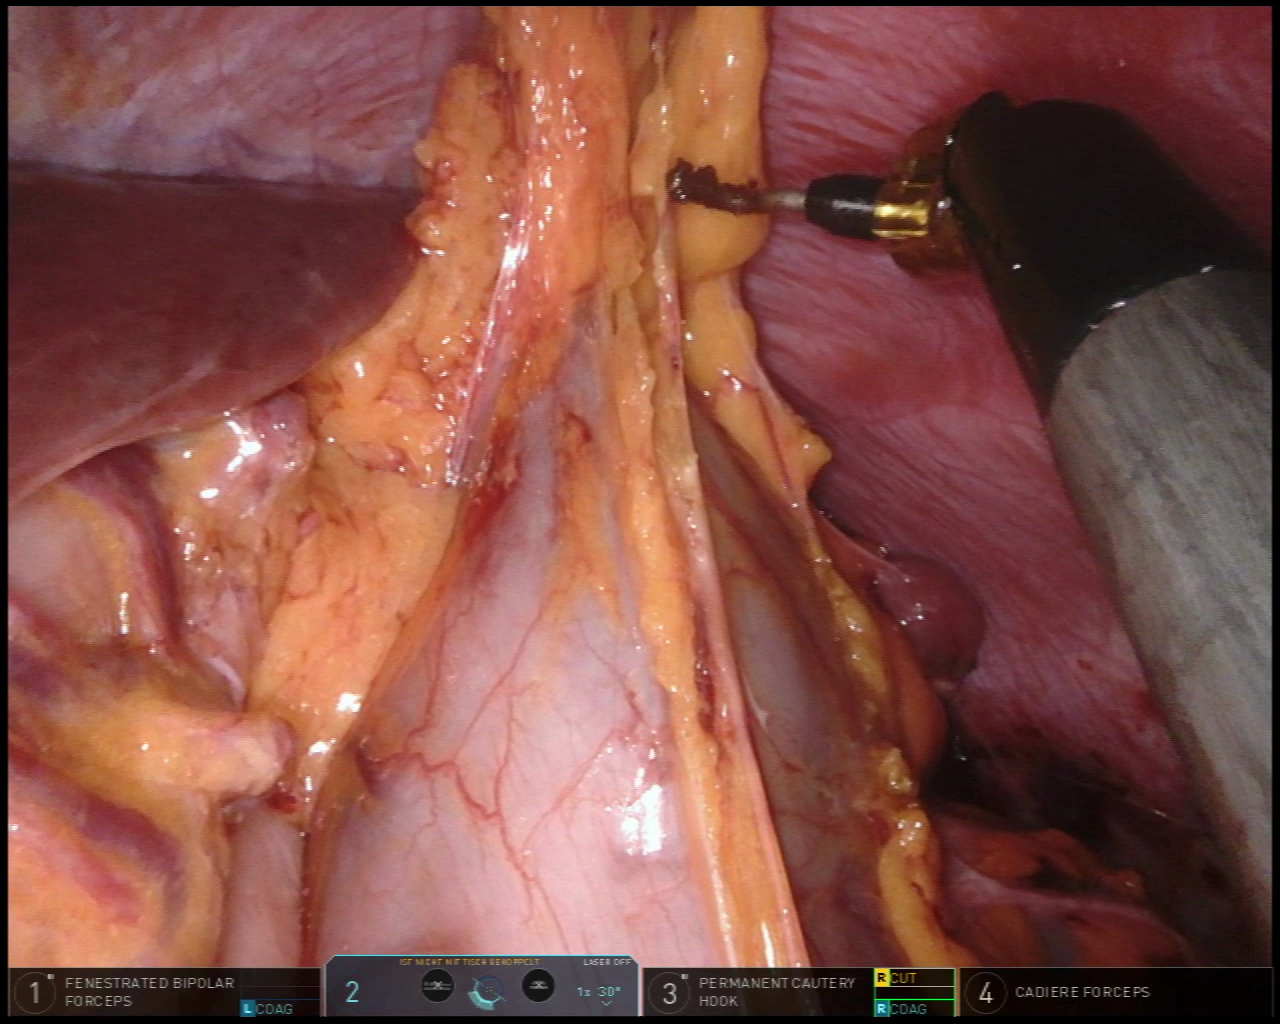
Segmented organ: abdominal_wall
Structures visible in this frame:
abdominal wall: yes
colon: yes
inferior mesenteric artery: no
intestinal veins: no
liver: yes
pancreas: no
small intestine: no
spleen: no
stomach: yes
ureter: no
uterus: no
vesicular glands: no